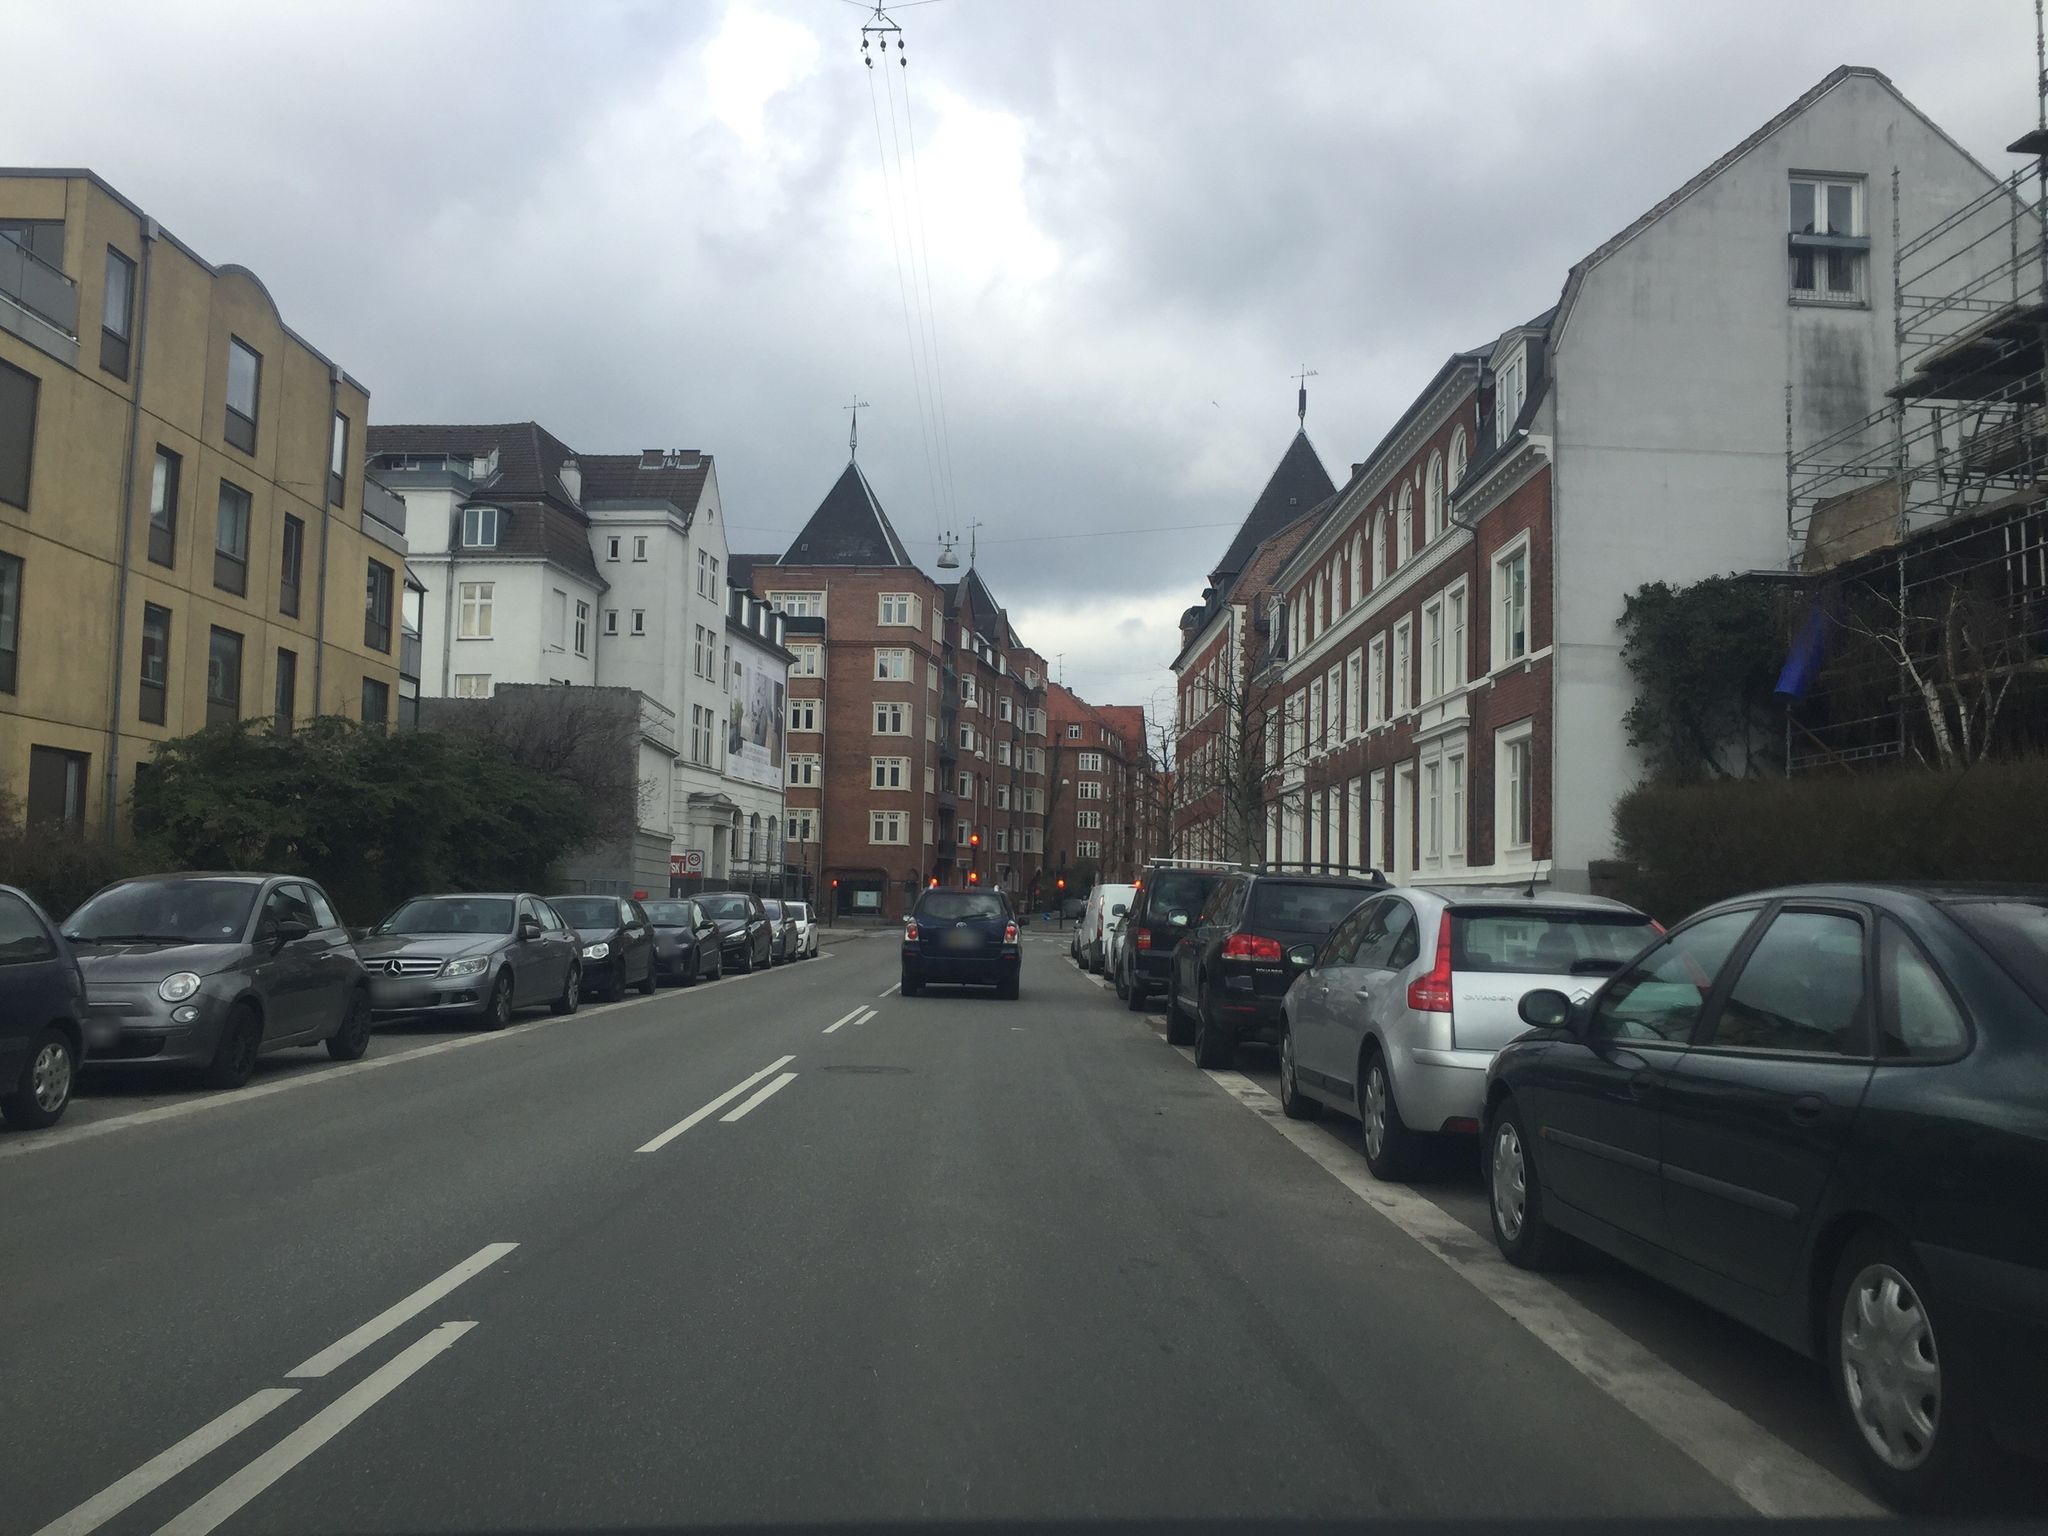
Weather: cloudy
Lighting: day
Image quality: good
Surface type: driving surface
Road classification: footway, cycleway, steps
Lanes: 2
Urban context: urban centre
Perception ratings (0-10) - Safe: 5.99, Lively: 8.49, Beautiful: 7.37, Boring: 3.36, Depressing: 3.37, Wealthy: 6.42